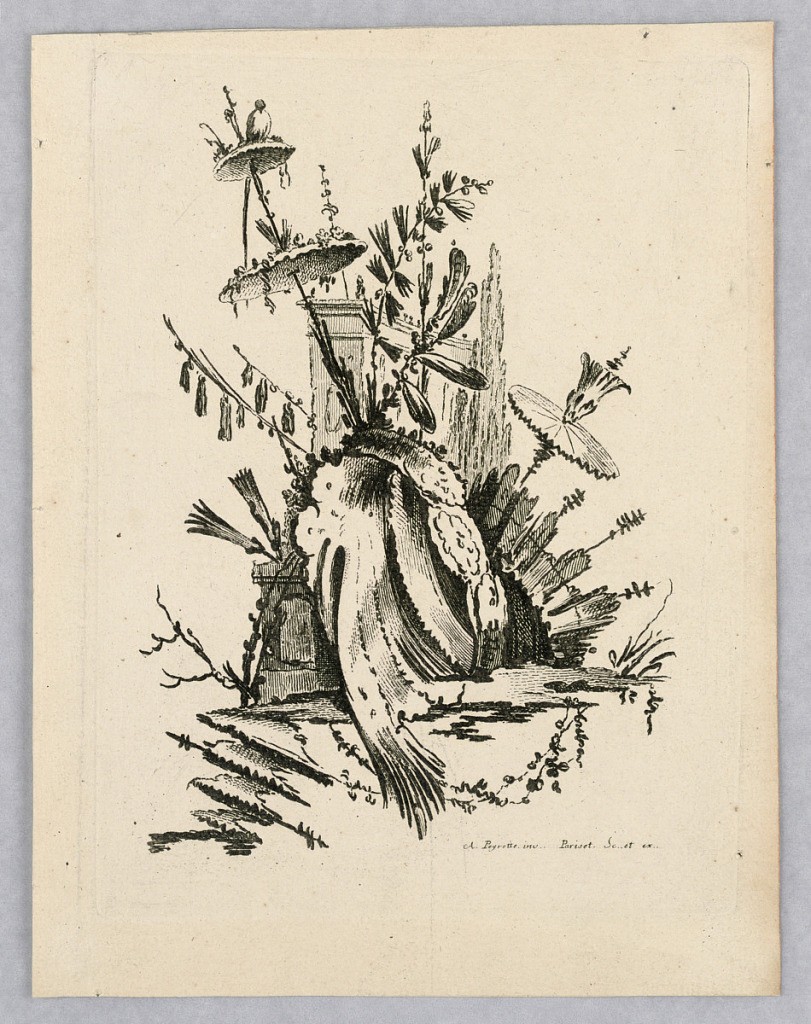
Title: Chinoiserie Vignette
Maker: Alexis Peyrotte, French, 1699–1769
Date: mid- 18th–late 18th century
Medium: Etching on paper
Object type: Print
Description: Chinoiserie Vignette.